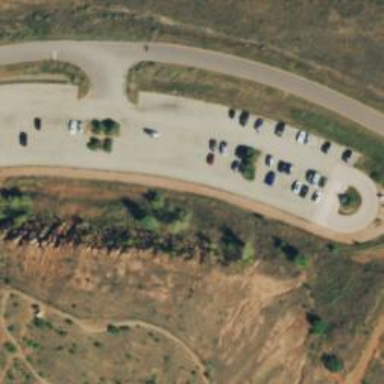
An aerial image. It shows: Unpaved service road used as parking aisle.